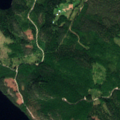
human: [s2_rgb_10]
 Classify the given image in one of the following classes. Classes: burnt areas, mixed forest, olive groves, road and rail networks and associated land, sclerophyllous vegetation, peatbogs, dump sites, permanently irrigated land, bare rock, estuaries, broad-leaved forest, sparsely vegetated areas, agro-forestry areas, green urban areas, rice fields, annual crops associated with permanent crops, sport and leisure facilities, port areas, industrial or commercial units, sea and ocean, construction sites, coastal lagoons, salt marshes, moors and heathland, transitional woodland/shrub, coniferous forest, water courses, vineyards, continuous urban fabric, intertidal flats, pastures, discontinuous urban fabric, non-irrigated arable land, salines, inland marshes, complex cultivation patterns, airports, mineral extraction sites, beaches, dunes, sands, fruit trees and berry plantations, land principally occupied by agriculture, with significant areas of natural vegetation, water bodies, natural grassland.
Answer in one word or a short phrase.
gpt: coniferous forest, mixed forest, transitional woodland/shrub, water bodies